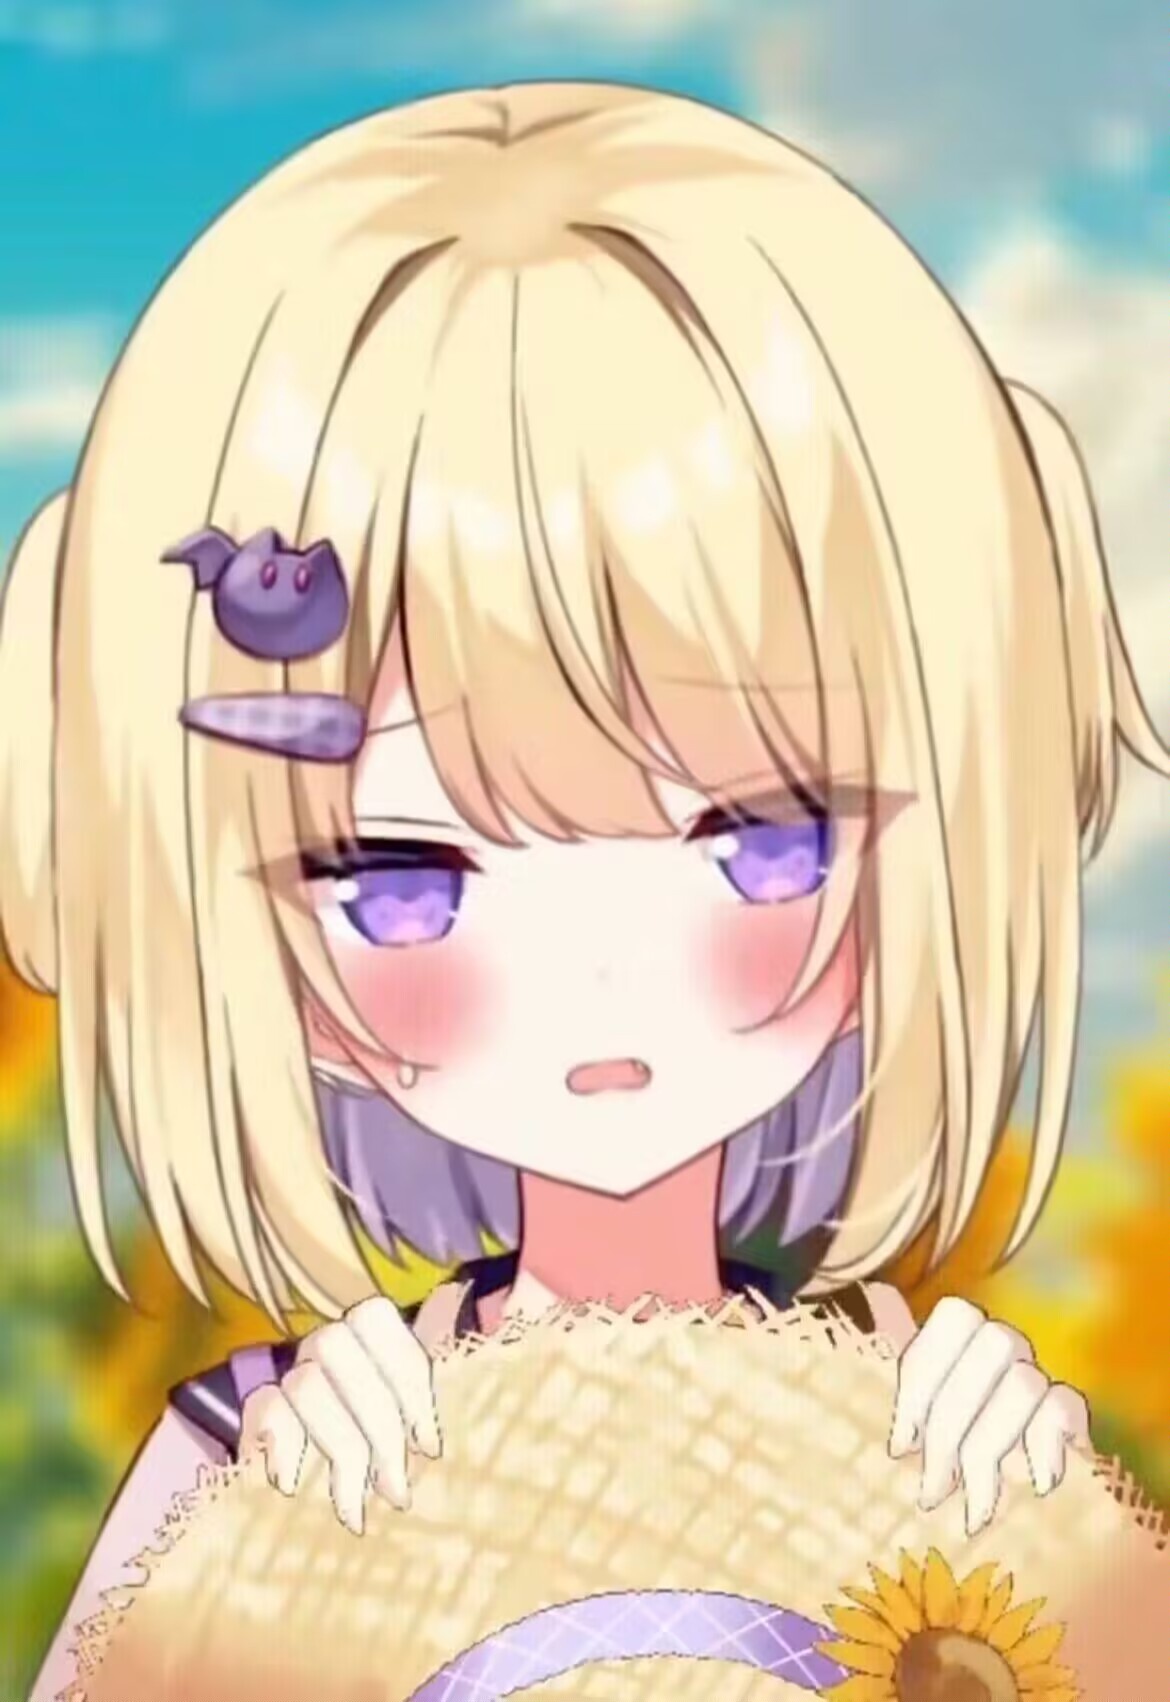
Label: anime